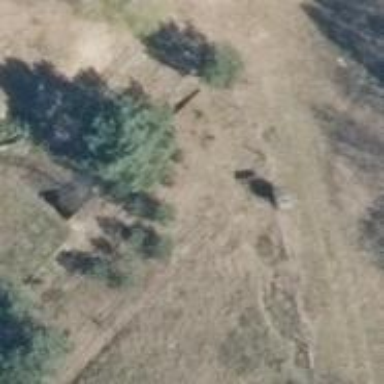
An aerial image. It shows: Shelter that serves as hunting stand.